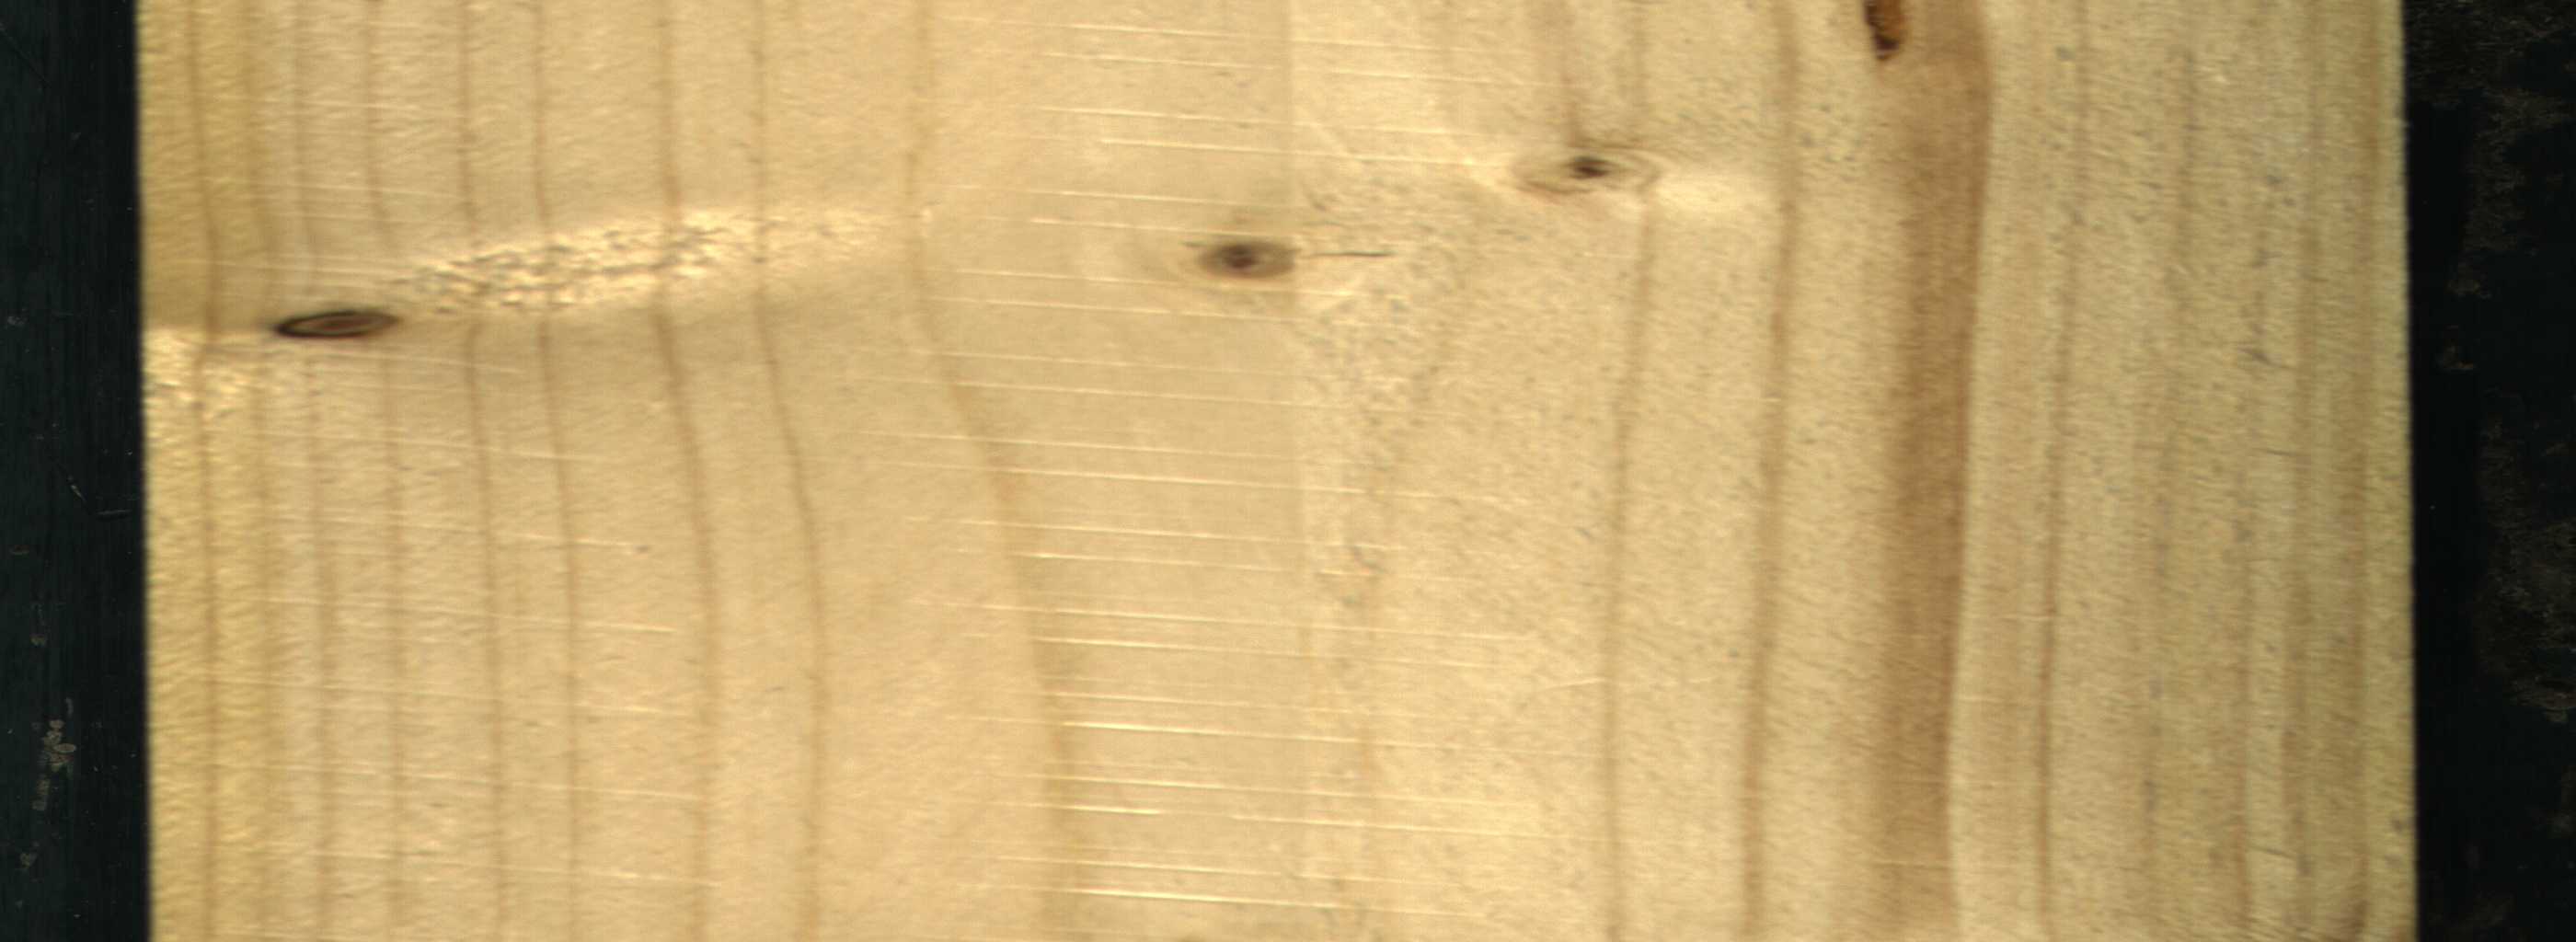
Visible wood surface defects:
resin
Quartzity
Dead_Knot
Live_Knot
Live_Knot